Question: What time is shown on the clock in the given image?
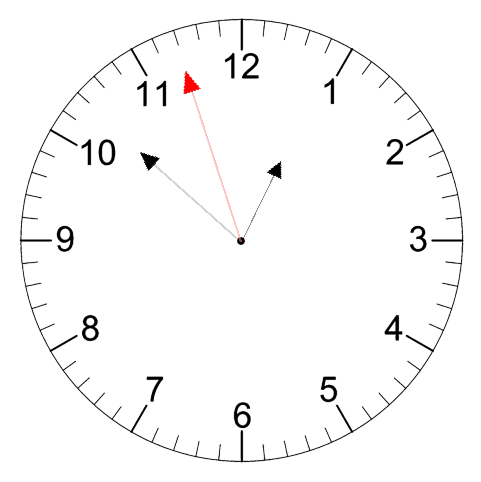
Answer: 12:51:57